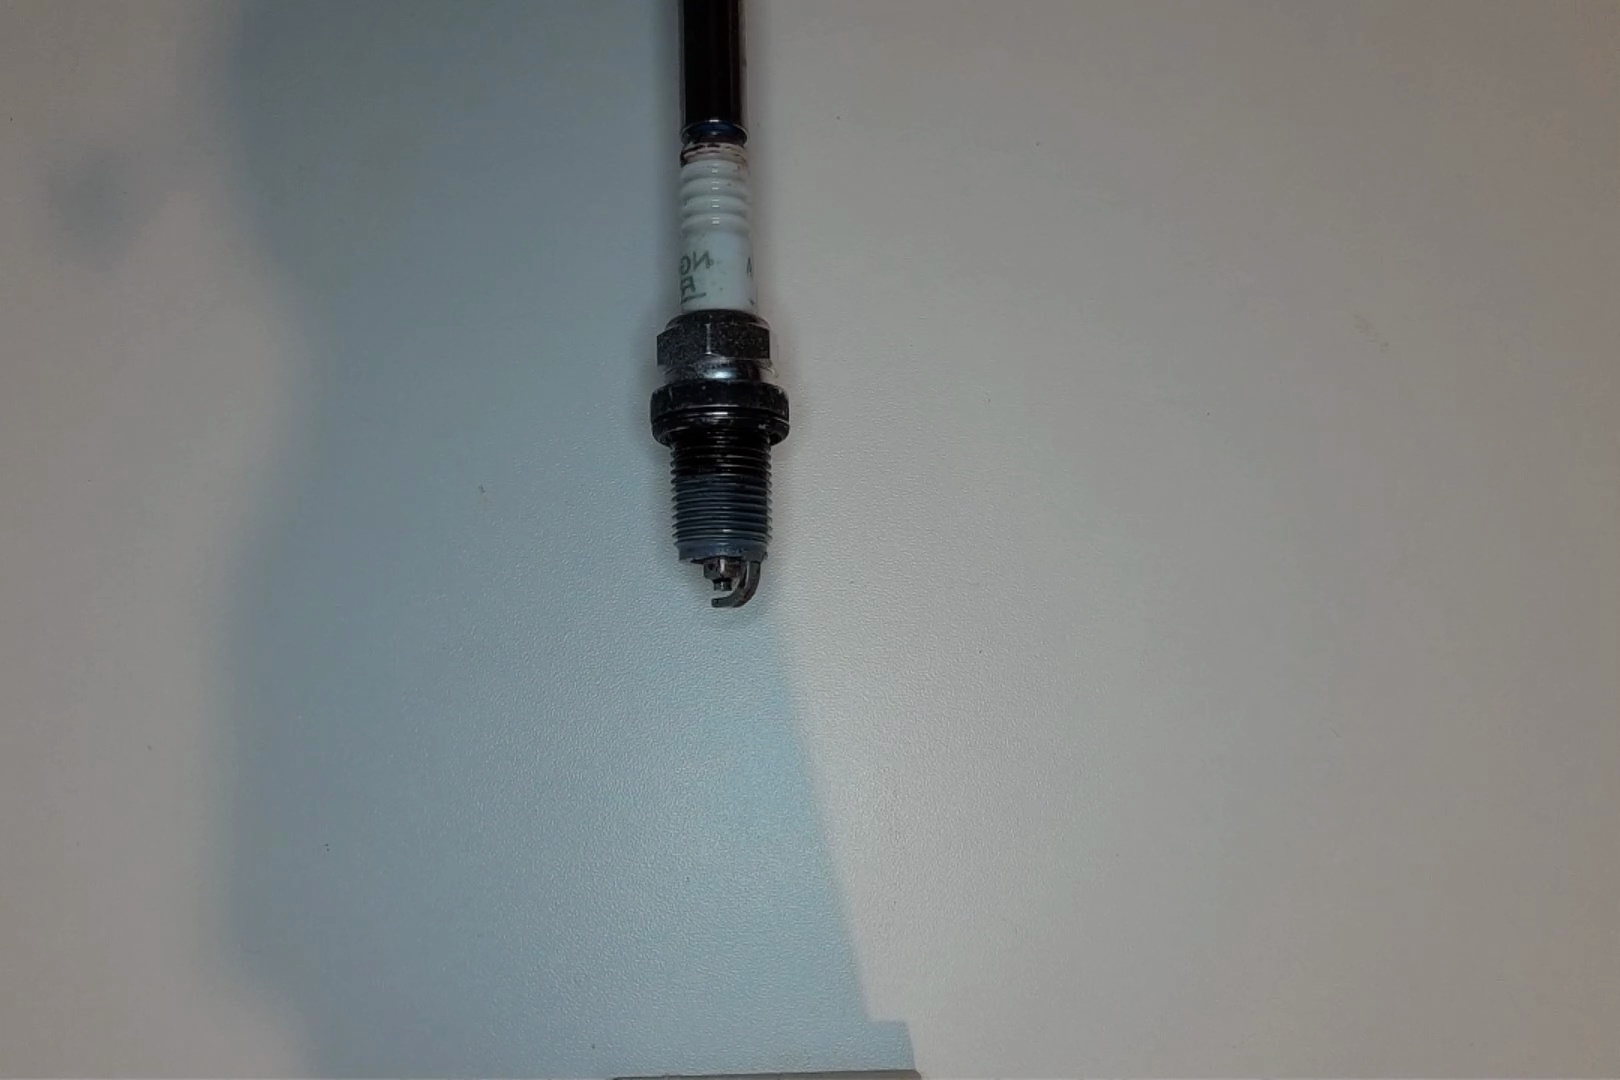
Label: anomaly